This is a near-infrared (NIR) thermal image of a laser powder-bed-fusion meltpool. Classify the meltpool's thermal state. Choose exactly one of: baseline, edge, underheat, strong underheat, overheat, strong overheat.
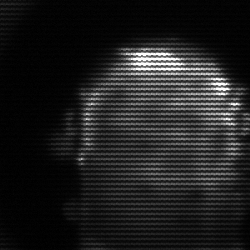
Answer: baseline